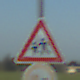
Verkehrszeichen: KinderRechts
Zusatzzeichen unten: UeberholverbotKraftfahrzeuge
Umgebung: Outdoor, Nature
Tageszeit: MorningAfternoon
Wetter: Clear
Licht: Natural
Jahreszeit: NotSpecified
Kontrast: HighContrast